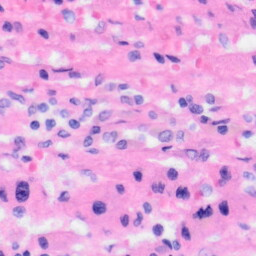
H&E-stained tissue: Liver